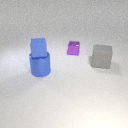
large blue metal cylinder below small blue rubber cube